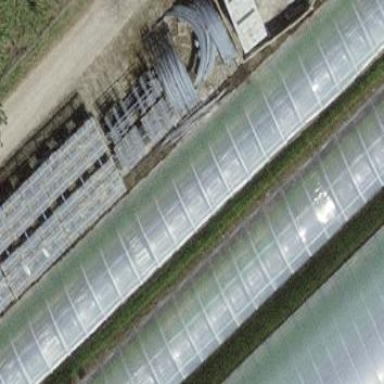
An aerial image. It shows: Greenhouse.